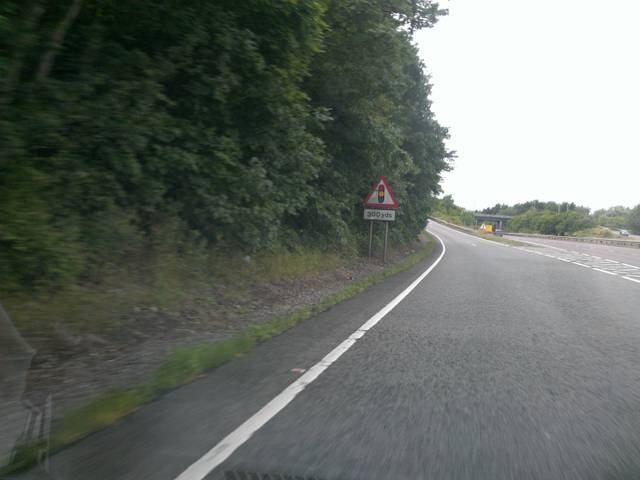
Region: United Kingdom
Coordinates: 51.92, 0.9394